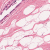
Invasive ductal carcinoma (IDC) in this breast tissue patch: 0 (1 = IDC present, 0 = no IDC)